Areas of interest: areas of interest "AnTong Driving Training School"
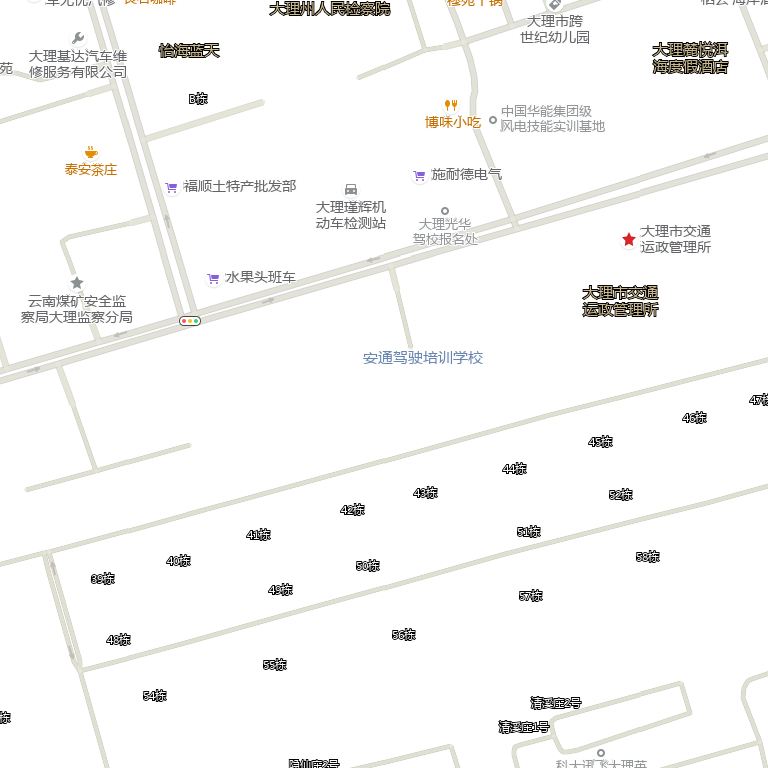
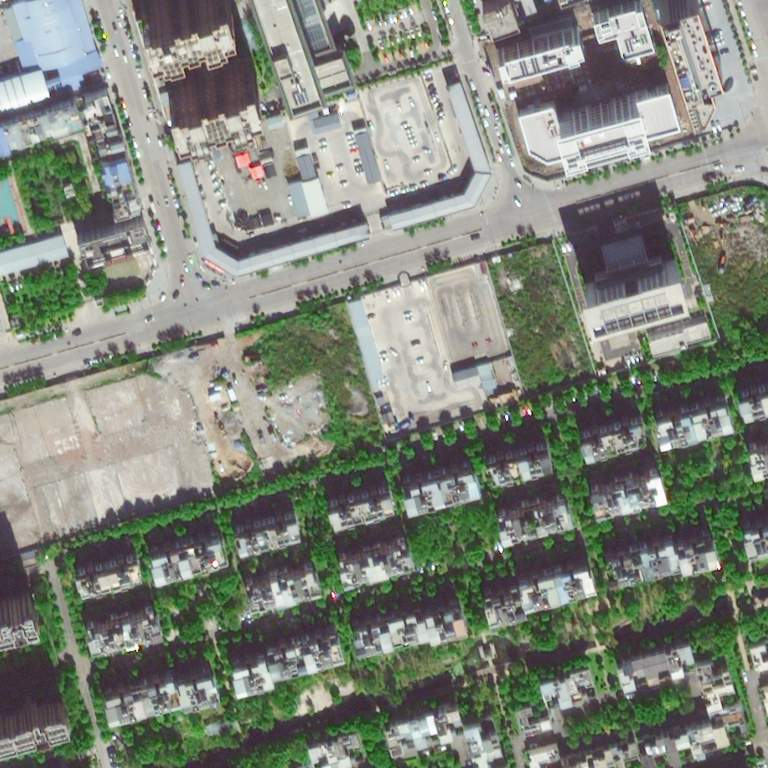